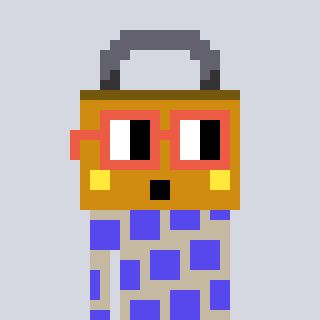
a pixel art character with square orange glasses, a lock-shaped head and a bege-colored body on a cool background